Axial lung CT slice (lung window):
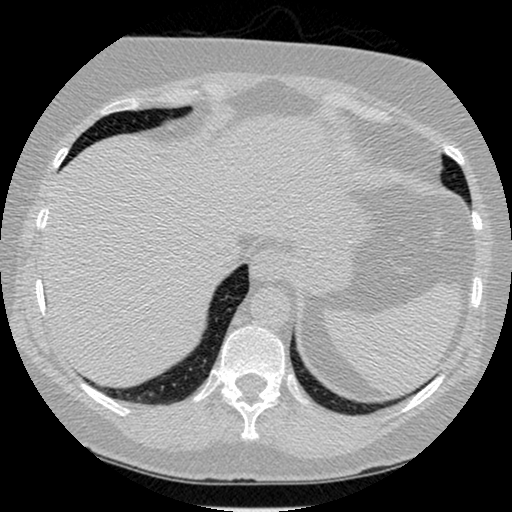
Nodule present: no